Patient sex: M
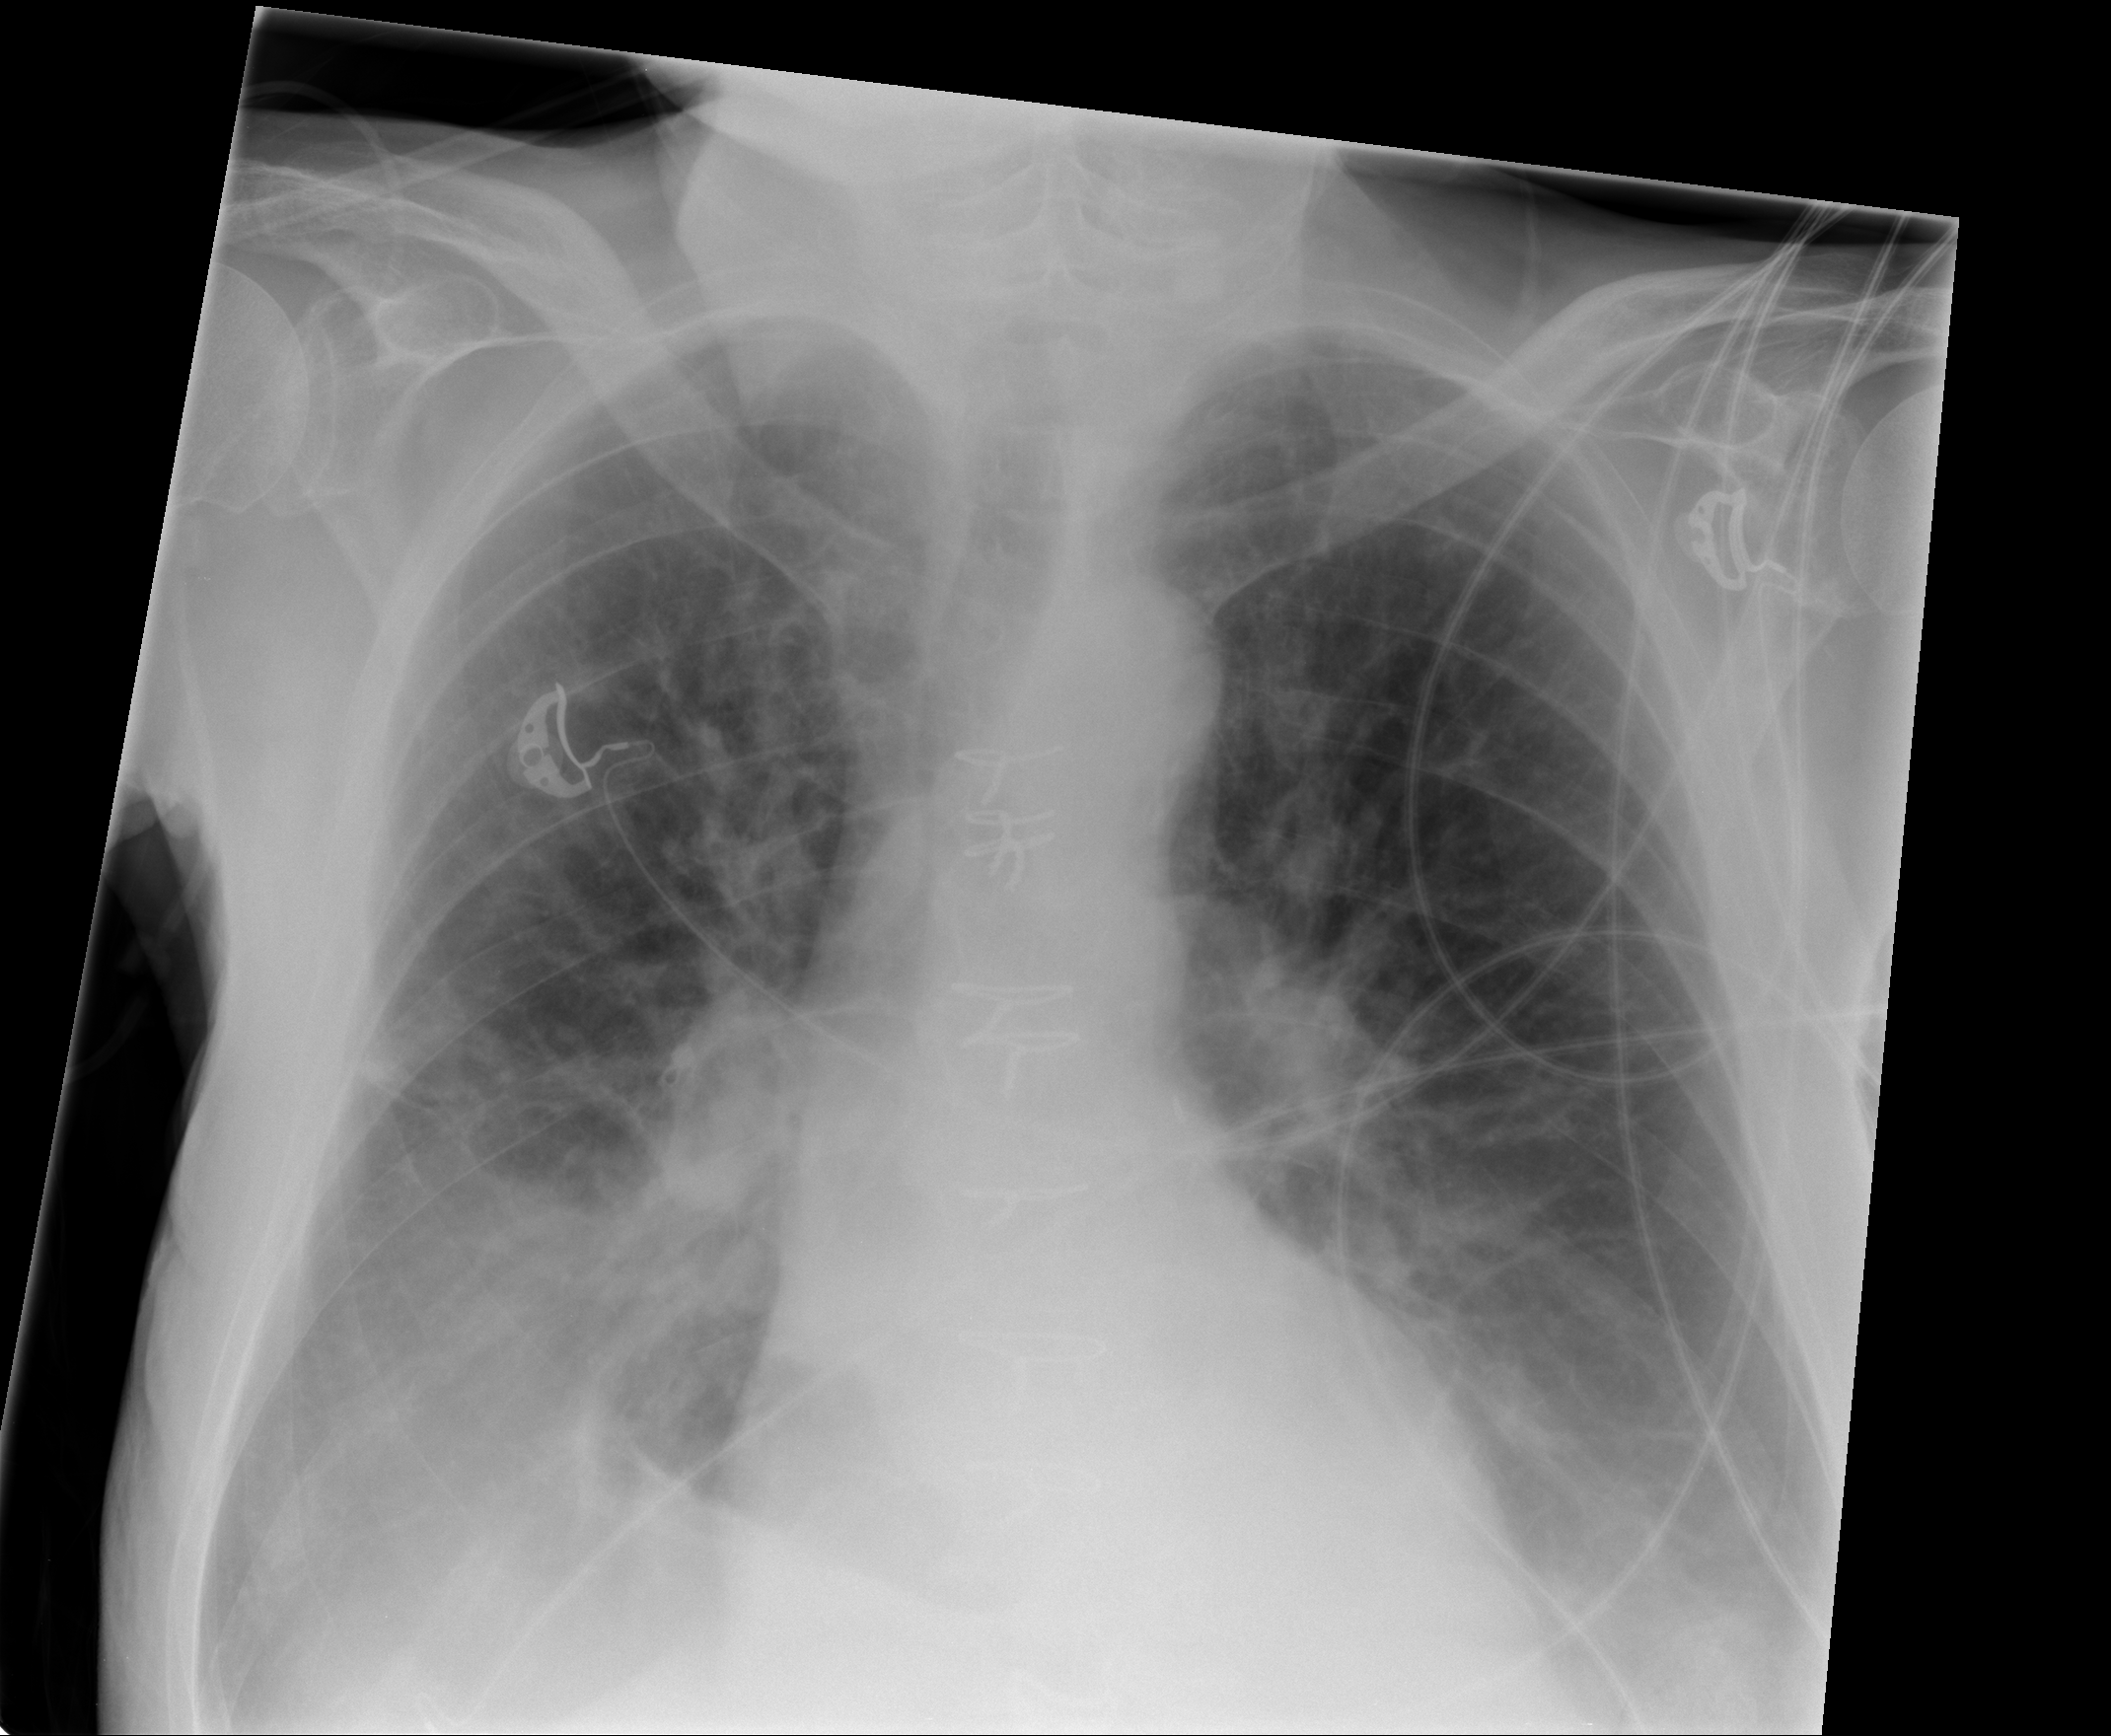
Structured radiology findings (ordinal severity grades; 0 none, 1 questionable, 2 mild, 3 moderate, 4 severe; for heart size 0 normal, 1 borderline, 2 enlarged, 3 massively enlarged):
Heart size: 0
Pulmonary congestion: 2
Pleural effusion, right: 2
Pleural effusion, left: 2
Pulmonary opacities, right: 0
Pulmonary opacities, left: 0
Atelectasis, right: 2
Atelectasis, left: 2